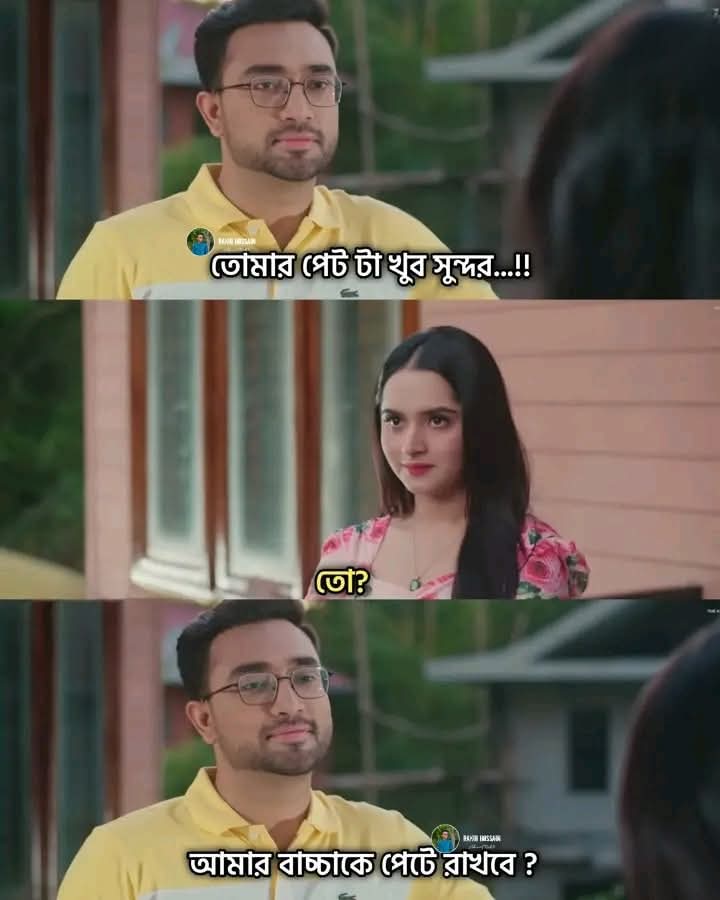
Text: তোমার পেট টা খুব সুন্দর...!!
তো?
আমার বাচ্চাকে পেটে রাখবে?
Label: Hate
Hate category: Personal Offence
Targeted group: Society